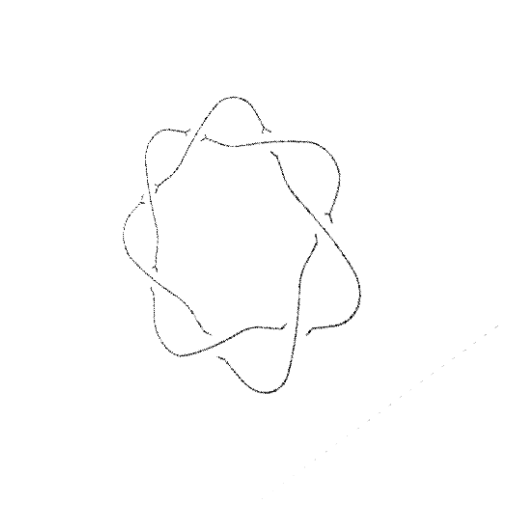
Crossing number: 7